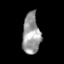
Tissue: skin
Cell type: Epithelial cells
Senescence score: 0.2265
Nuclear area (px): 705
Mean DAPI intensity: 153.024